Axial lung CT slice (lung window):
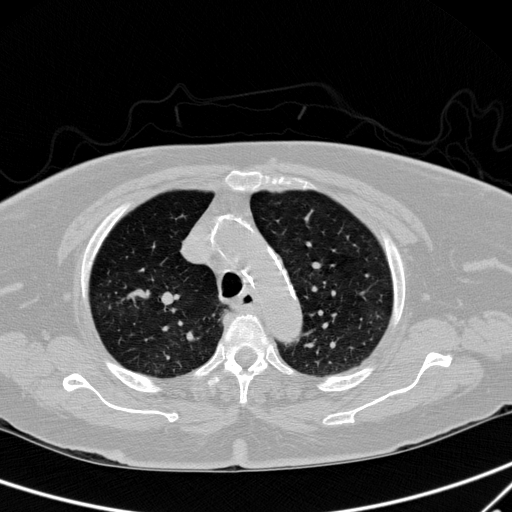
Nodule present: no